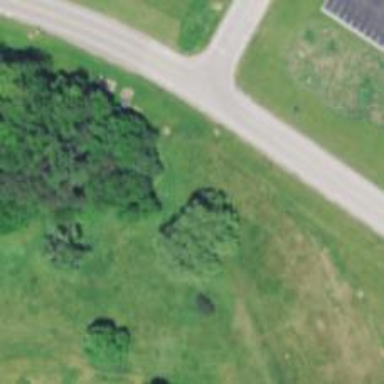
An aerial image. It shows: Disc golf basket.